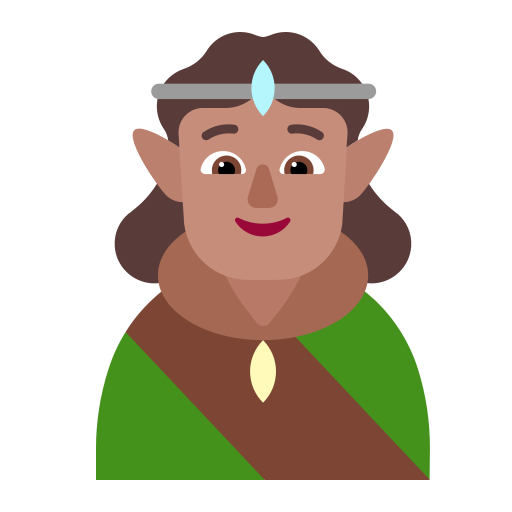
person elf flat